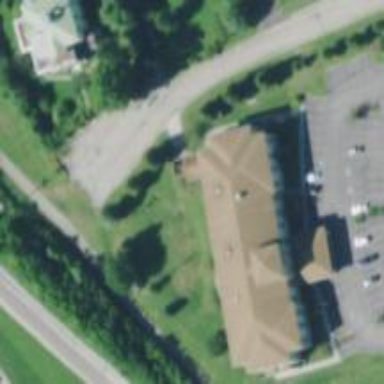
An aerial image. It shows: Hotel building.